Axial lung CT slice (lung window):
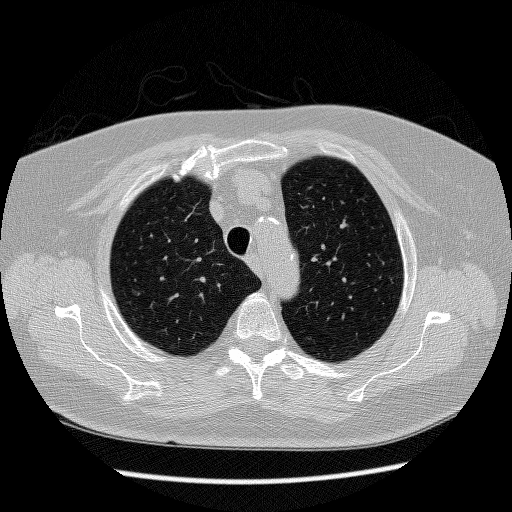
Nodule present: no